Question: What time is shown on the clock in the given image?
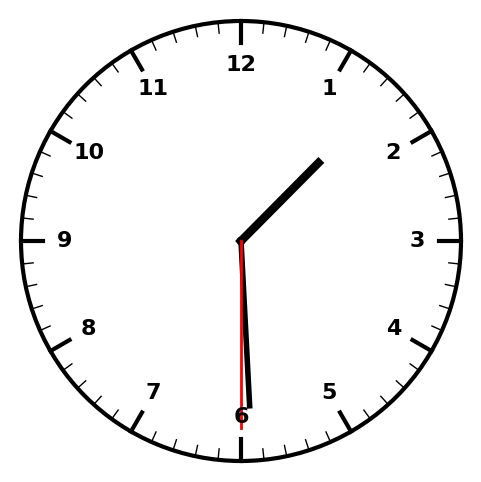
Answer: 01:29:30